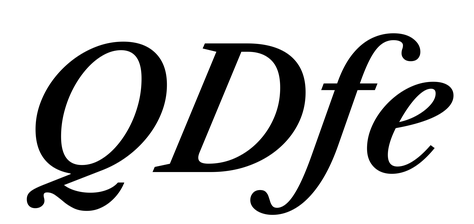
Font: LibreCaslonText-Italic_SemiBold_Italic